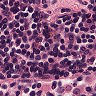
Metastatic tissue present: no